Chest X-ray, PA view. Patient: 48 years old, sex M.
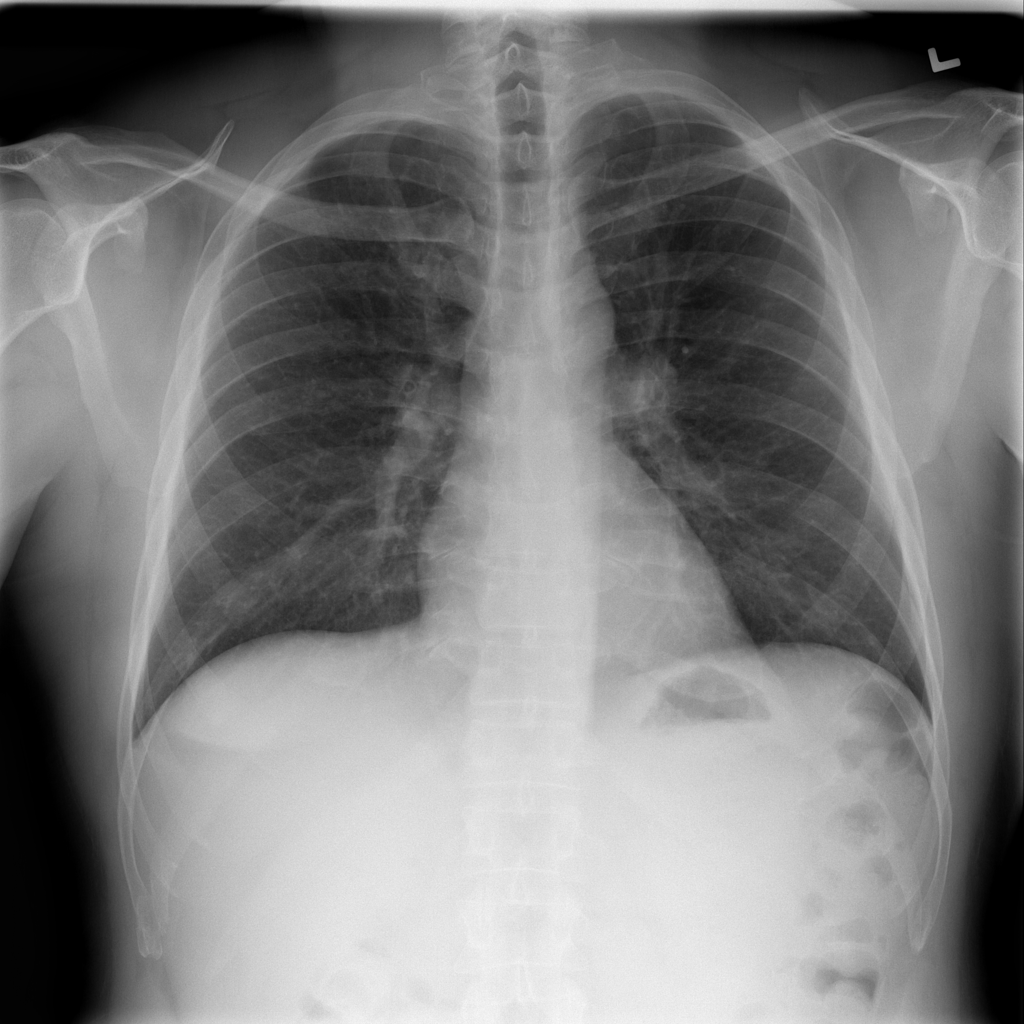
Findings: No Finding